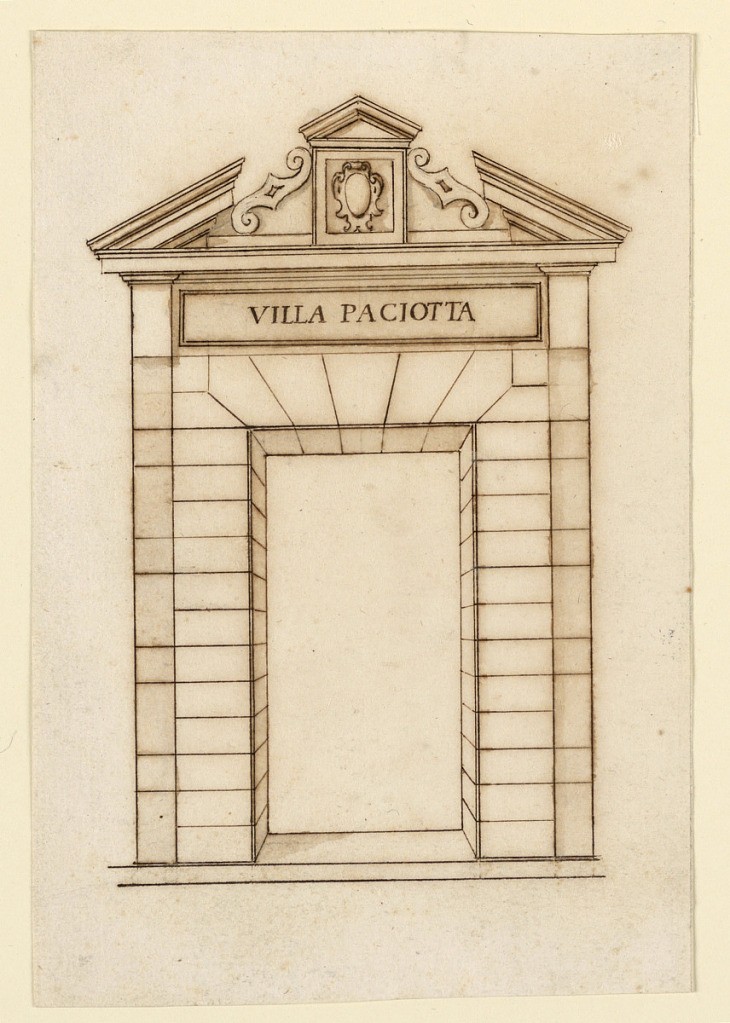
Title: Design for a Door Frame
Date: ca. 1575
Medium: Pen and brown ink on off-white laid paper, lined
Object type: Drawing
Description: Quadrangular door opening. Broken pediment with scrolling volutes and an escutcheon at center.